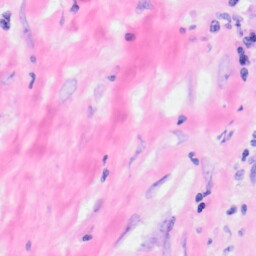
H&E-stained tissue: Kidney